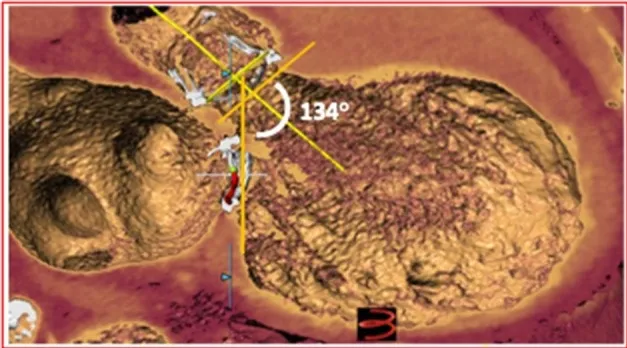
CT reconstruction showing the relationship between aortic and mitral bioprostheses. The aorto-mitral angle of 134. is associated with a low risk of LVOT obstruction.
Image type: radiology (ct)